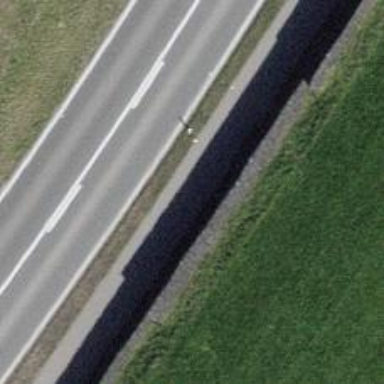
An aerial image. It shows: Asphalt cycleway.